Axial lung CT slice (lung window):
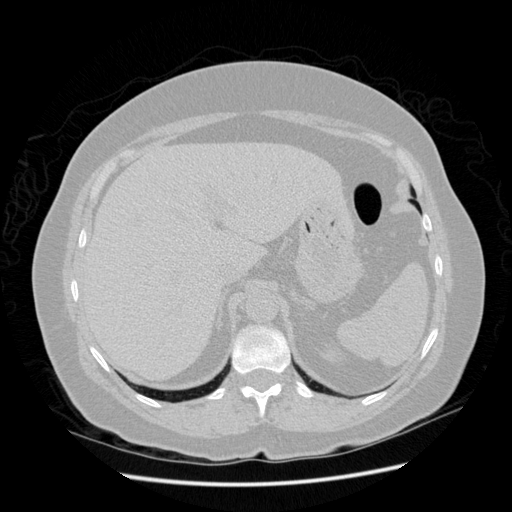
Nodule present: no